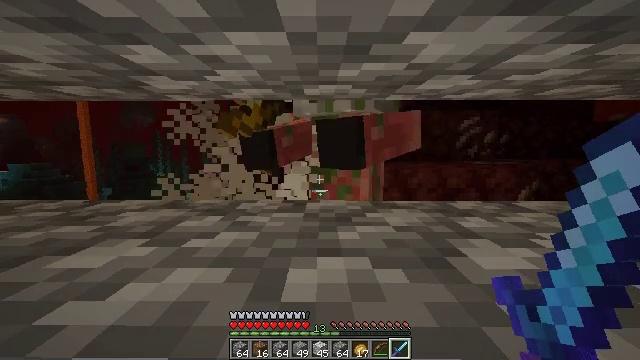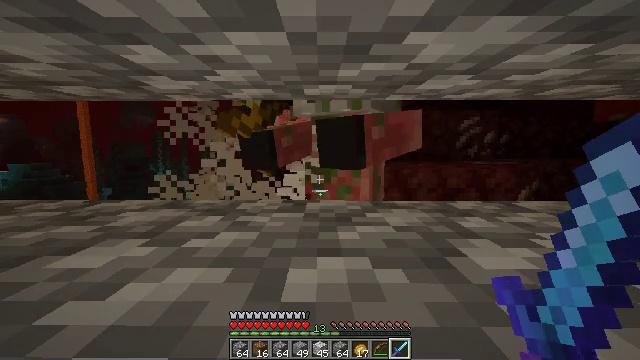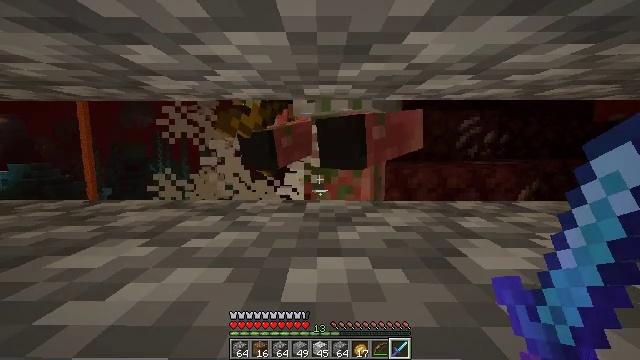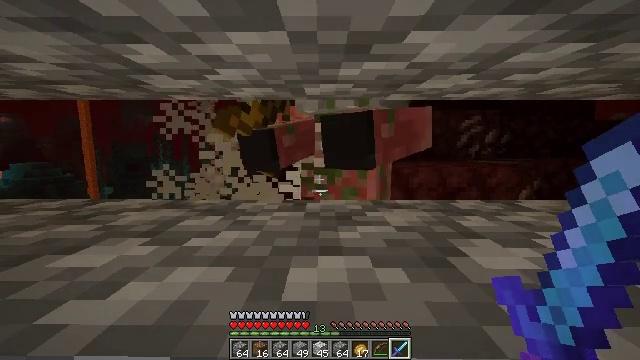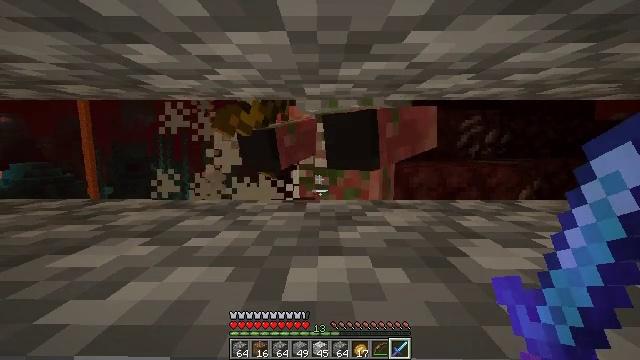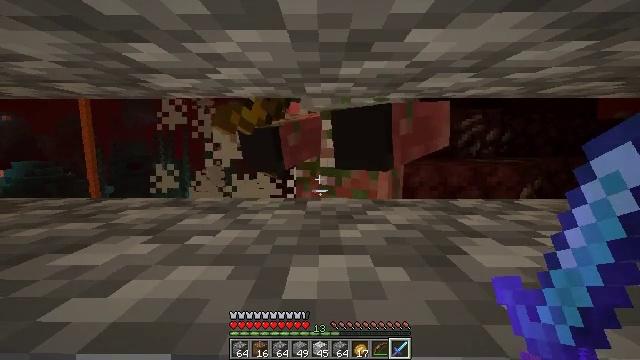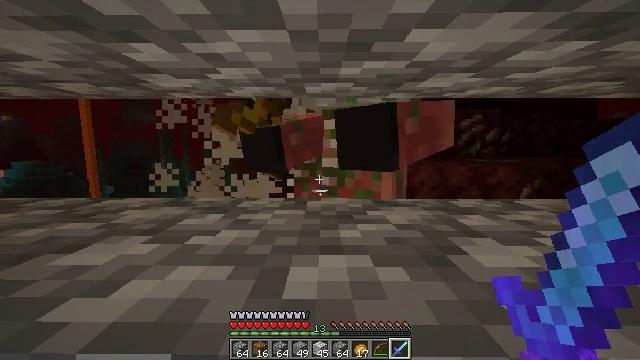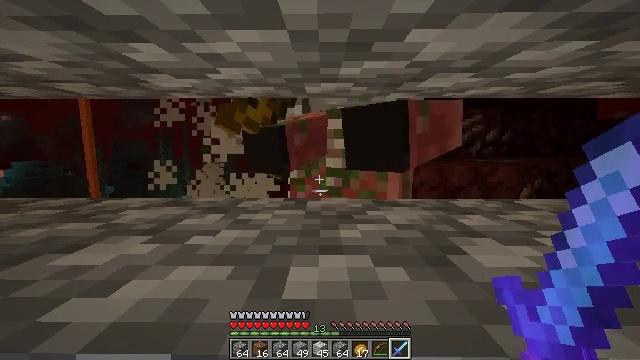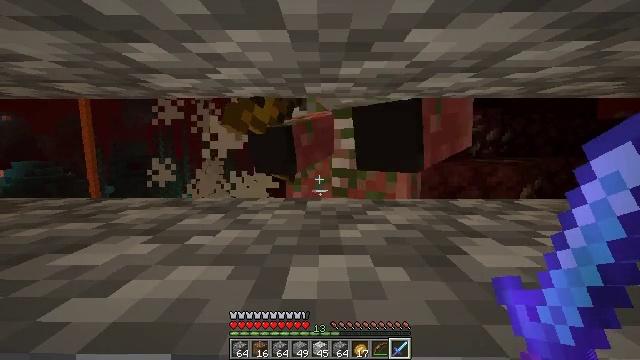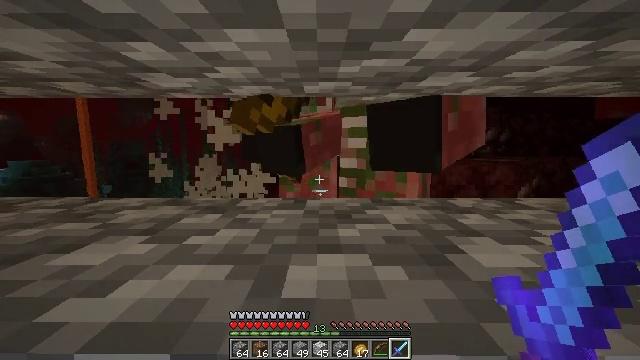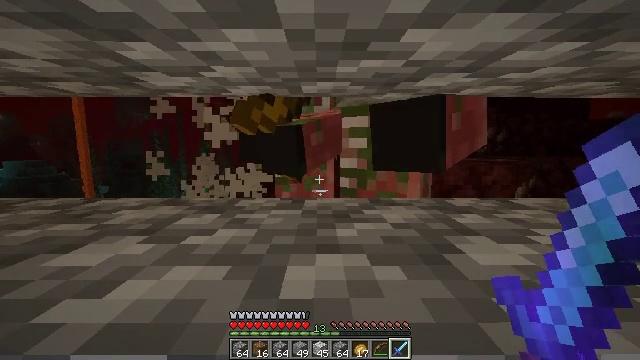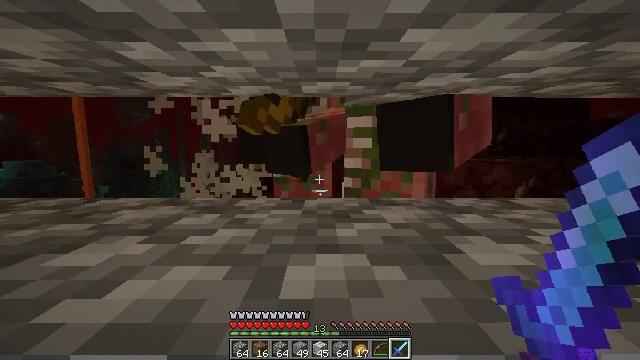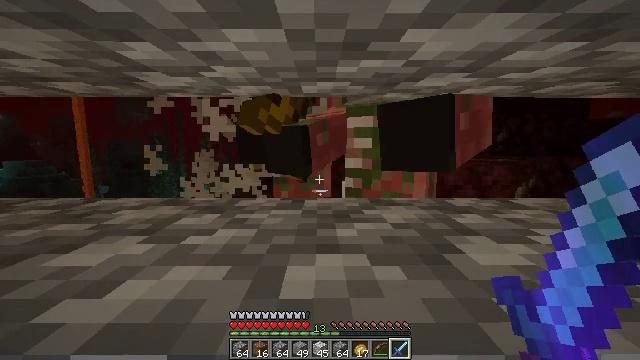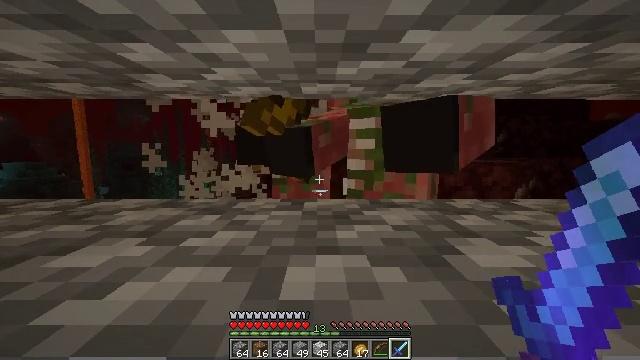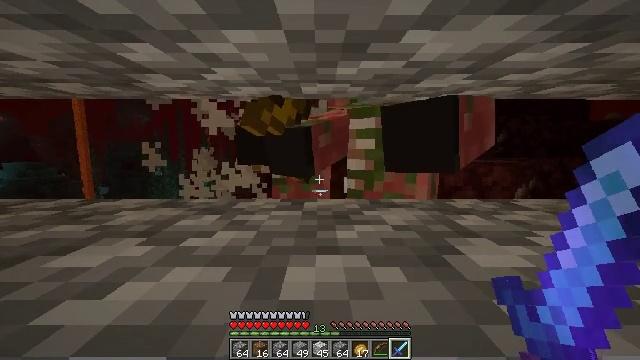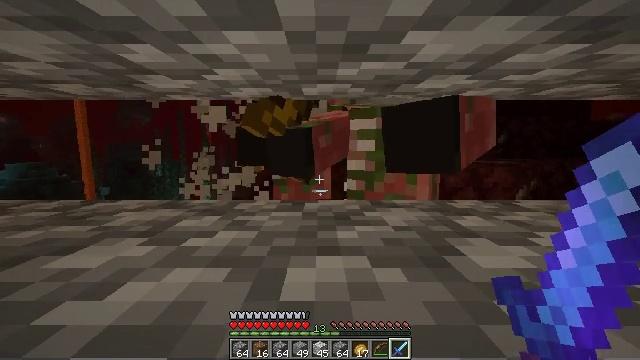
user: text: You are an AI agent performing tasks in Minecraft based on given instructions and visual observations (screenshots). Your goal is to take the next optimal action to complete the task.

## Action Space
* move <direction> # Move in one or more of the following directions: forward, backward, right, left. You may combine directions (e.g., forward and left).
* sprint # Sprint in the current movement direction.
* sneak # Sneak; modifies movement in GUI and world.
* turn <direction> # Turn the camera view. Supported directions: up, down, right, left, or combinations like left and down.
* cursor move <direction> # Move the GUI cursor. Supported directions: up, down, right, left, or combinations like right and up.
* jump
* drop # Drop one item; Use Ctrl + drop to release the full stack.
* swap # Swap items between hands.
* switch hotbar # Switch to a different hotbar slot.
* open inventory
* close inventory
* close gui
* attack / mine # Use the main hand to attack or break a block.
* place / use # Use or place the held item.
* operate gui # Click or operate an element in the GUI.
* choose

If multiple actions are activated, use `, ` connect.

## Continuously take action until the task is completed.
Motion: motion action
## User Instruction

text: Combat the zombified piglin.
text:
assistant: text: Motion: no_op
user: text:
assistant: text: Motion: no_op
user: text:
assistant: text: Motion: no_op
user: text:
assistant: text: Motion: no_op
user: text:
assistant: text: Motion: no_op
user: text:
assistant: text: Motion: no_op
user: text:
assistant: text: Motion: no_op
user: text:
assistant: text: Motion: no_op
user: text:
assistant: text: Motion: no_op
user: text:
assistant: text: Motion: no_op
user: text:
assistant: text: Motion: no_op
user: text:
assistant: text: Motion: no_op
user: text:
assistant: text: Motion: no_op
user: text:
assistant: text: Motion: no_op
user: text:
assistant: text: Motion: no_op
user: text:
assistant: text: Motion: no_op
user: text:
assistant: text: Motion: no_op
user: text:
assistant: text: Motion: no_op
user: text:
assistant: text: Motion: no_op
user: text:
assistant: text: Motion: no_op
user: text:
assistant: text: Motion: no_op
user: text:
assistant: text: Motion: no_op
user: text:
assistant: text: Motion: no_op
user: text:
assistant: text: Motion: no_op
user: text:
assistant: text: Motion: no_op
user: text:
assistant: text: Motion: attack / mine
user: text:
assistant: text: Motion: attack / mine
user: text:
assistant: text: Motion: attack / mine
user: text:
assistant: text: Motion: attack / mine
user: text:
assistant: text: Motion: no_op